Interaction volume radius: 5 \u00c5
Interaction volume height: 20 \u00c5
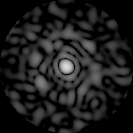
Disorder parameter: 0.7943